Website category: university
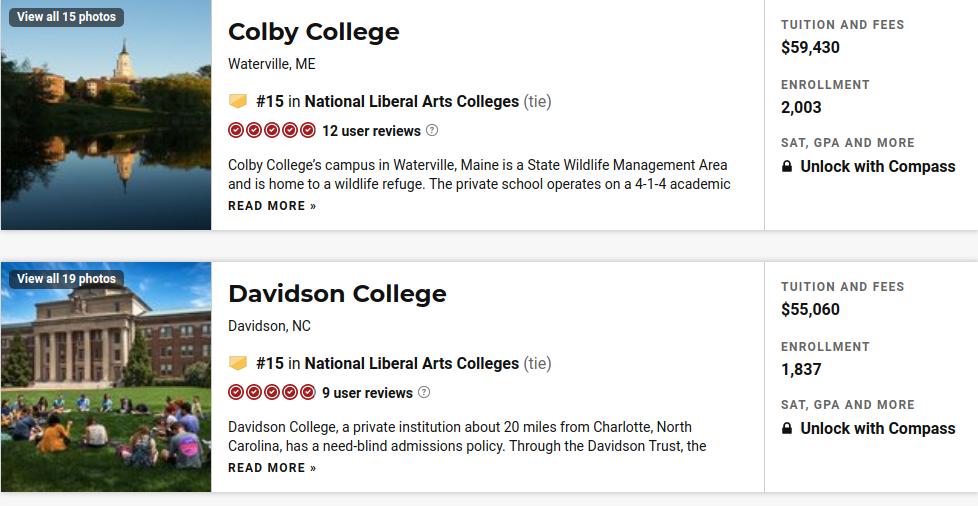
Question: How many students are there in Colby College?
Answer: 2,003

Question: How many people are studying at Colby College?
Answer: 2,003

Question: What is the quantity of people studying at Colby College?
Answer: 2,003

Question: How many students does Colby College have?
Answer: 2,003

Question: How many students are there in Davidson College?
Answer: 1,837

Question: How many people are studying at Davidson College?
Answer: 1,837

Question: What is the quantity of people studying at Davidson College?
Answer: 1,837

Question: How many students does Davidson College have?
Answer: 1,837

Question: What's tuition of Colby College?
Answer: $59,430

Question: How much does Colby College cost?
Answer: $59,430

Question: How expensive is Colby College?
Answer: $59,430

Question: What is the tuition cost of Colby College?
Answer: $59,430

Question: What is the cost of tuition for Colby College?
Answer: $59,430

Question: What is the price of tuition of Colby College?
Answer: $59,430

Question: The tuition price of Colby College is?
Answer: $59,430

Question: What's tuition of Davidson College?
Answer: $55,060

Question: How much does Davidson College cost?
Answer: $55,060

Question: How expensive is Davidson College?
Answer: $55,060

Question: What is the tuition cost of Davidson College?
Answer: $55,060

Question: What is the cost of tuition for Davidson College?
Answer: $55,060

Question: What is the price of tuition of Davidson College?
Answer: $55,060

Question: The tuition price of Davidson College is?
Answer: $55,060

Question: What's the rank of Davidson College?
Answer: #15

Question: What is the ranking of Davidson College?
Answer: #15

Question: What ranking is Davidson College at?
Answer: #15

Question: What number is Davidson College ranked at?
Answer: #15

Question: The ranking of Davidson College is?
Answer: #15

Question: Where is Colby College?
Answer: Waterville, ME

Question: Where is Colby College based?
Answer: Waterville, ME

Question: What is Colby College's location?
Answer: Waterville, ME

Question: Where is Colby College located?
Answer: Waterville, ME

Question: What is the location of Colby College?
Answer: Waterville, ME

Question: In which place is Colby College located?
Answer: Waterville, ME

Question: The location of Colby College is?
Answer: Waterville, ME

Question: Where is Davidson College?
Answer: Davidson, NC

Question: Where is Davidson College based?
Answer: Davidson, NC

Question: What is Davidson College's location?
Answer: Davidson, NC

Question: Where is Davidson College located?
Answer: Davidson, NC

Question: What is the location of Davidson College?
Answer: Davidson, NC

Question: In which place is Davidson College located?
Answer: Davidson, NC

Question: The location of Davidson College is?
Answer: Davidson, NC

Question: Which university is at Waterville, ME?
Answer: Colby College

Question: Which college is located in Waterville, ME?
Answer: Colby College

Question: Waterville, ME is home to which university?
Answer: Colby College

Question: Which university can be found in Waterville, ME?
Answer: Colby College

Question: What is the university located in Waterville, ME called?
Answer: Colby College

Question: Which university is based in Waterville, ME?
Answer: Colby College

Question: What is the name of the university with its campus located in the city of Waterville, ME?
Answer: Colby College

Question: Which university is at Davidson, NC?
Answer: Davidson College

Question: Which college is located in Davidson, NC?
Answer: Davidson College

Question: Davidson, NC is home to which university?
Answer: Davidson College

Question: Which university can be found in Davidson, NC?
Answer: Davidson College

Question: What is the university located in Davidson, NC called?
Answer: Davidson College

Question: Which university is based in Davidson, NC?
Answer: Davidson College

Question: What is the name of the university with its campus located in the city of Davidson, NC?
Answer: Davidson College